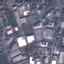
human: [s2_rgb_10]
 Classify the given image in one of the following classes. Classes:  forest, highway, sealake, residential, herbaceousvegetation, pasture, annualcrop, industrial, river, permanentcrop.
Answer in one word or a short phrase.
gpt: Industrial